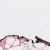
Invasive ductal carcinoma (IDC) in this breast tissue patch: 0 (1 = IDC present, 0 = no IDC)